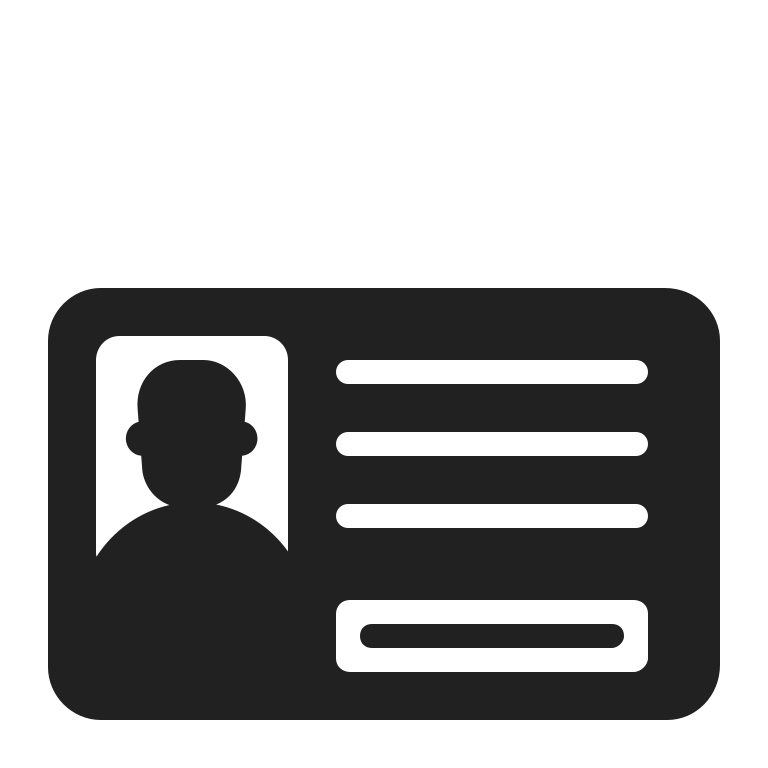
identification card high contrast